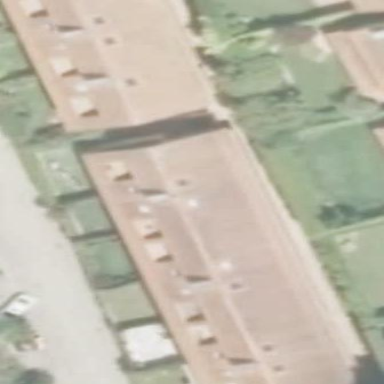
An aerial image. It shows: Terrace building.